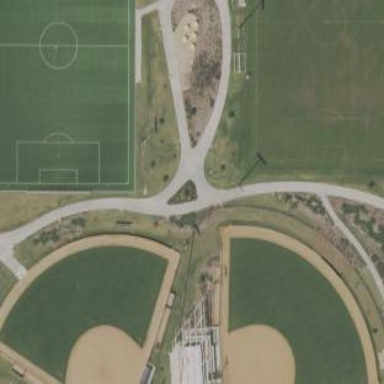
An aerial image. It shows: Softball stadium with grass pitch.